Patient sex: M
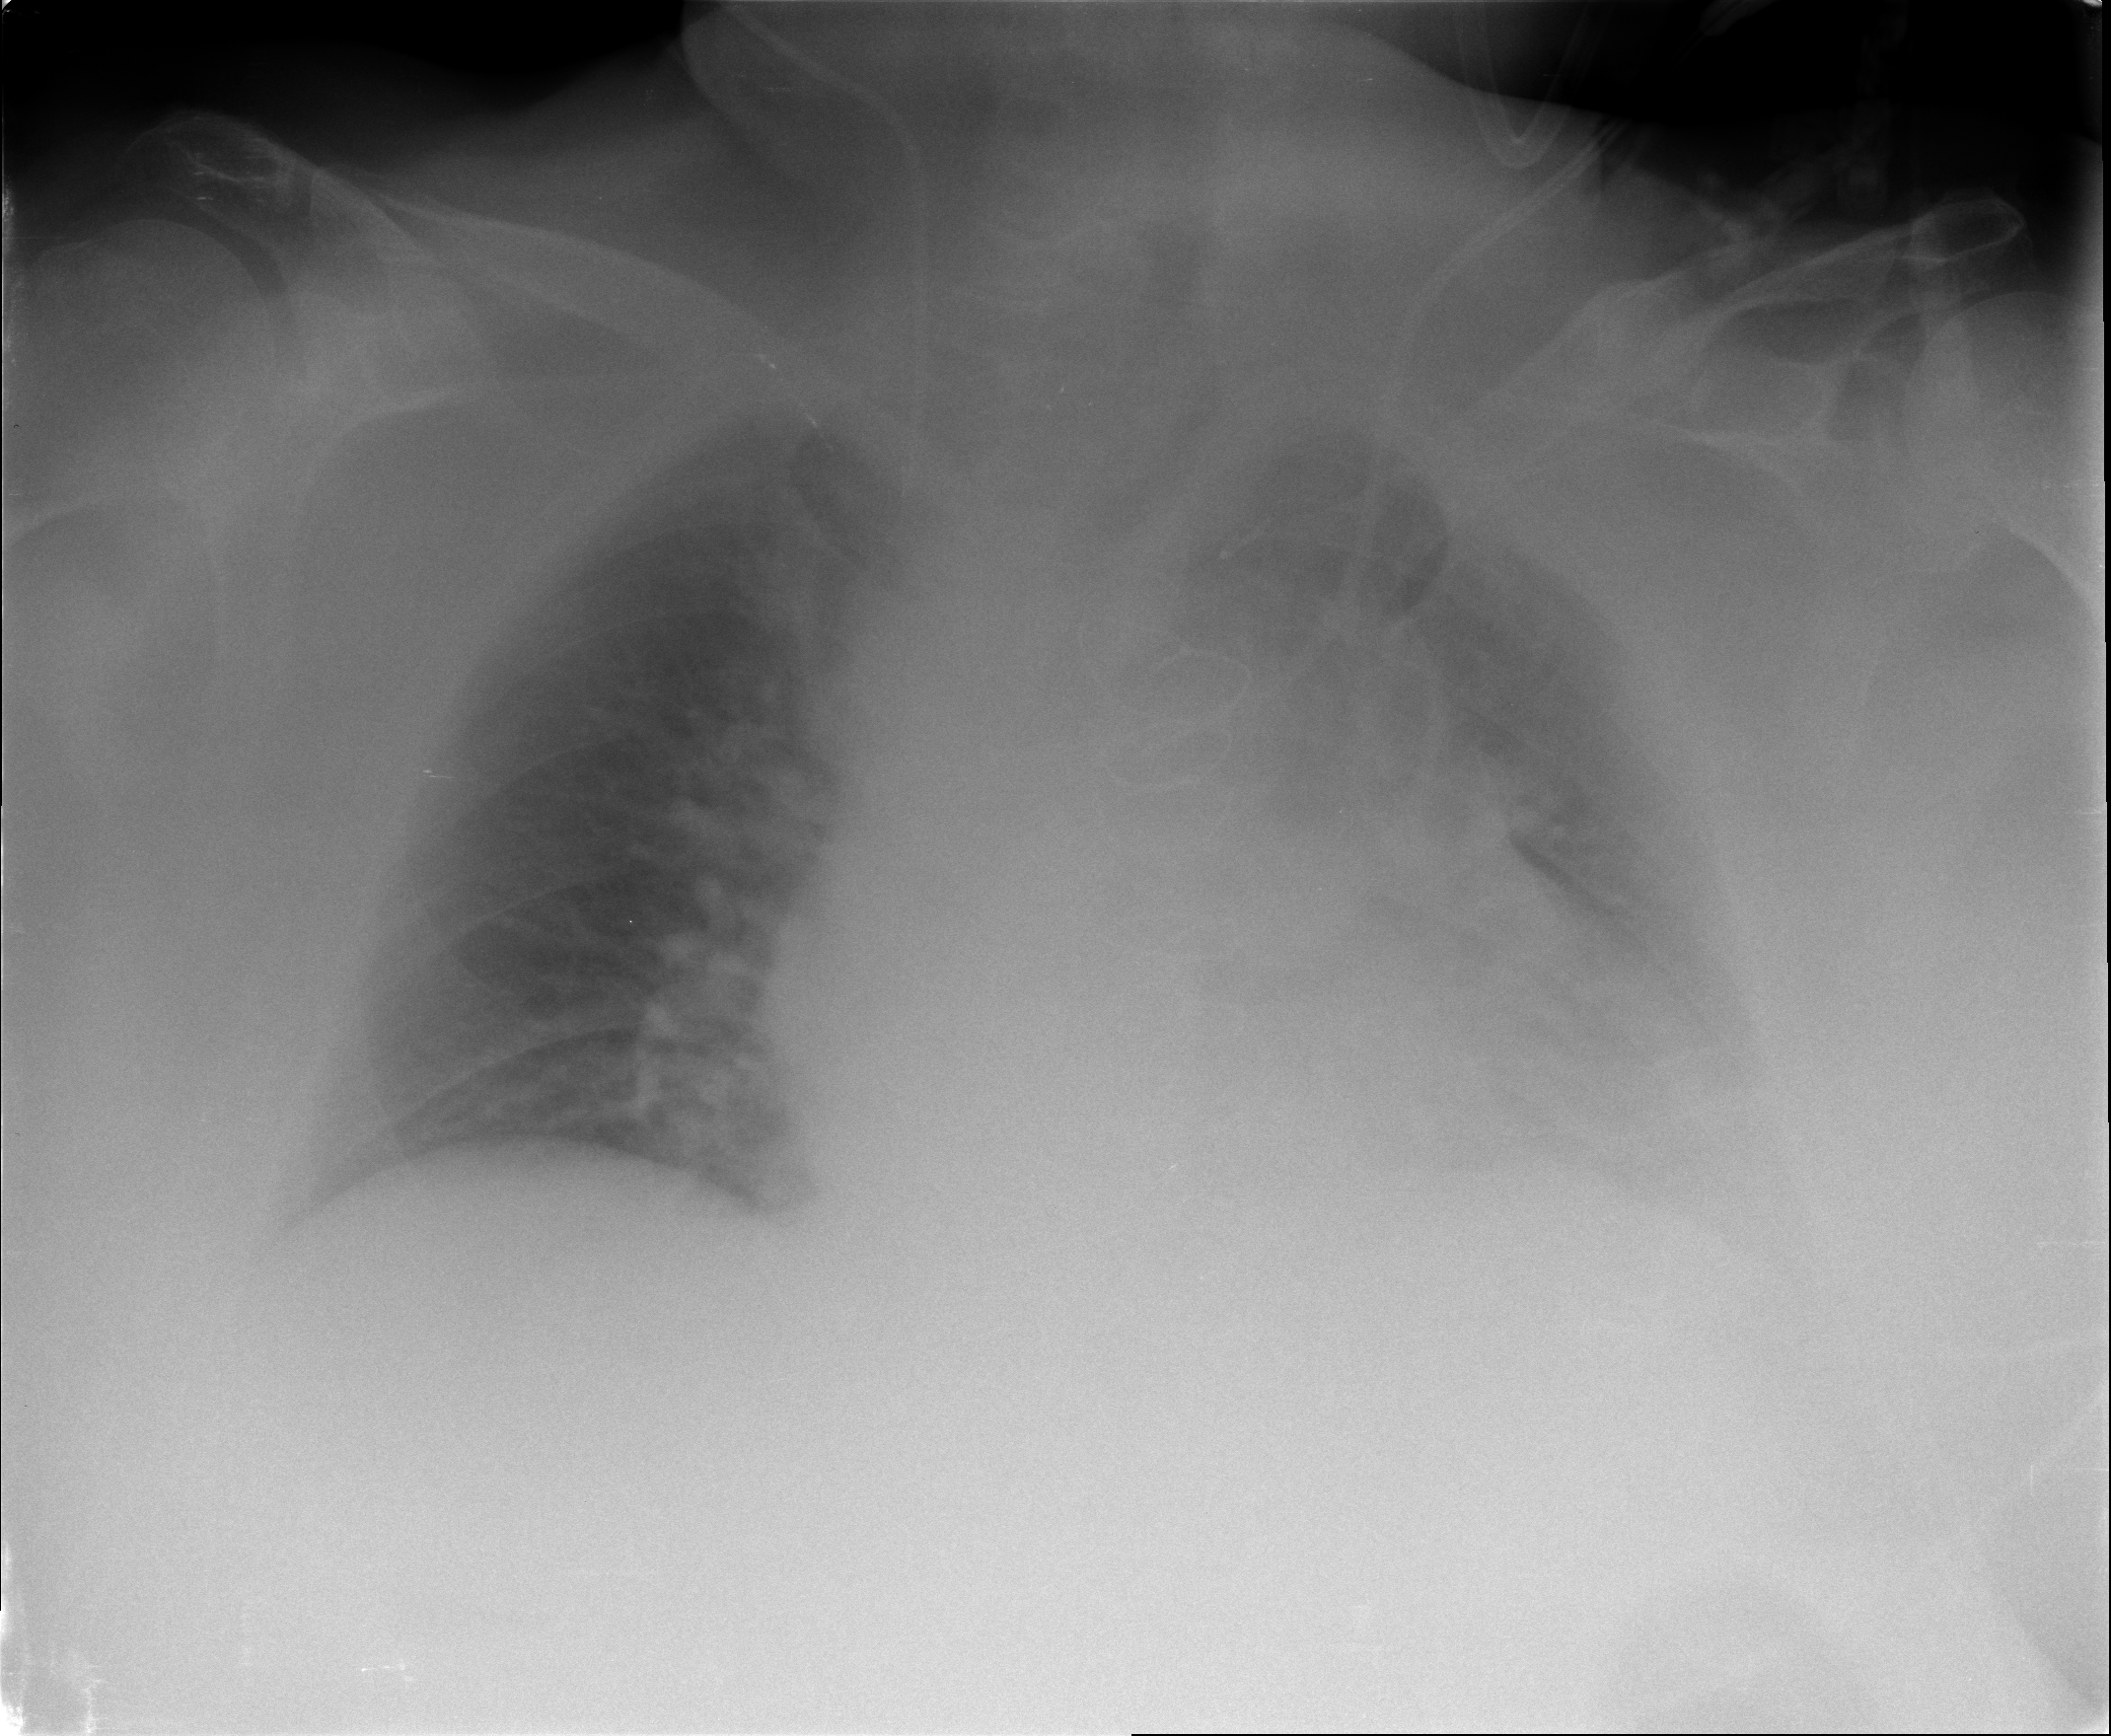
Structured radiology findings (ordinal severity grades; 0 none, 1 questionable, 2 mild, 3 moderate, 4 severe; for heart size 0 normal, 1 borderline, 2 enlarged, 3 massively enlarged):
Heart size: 2
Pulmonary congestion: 2
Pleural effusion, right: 1
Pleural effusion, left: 1
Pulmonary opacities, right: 2
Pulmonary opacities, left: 2
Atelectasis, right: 0
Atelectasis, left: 2